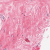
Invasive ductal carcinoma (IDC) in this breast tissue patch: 0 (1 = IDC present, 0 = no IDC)